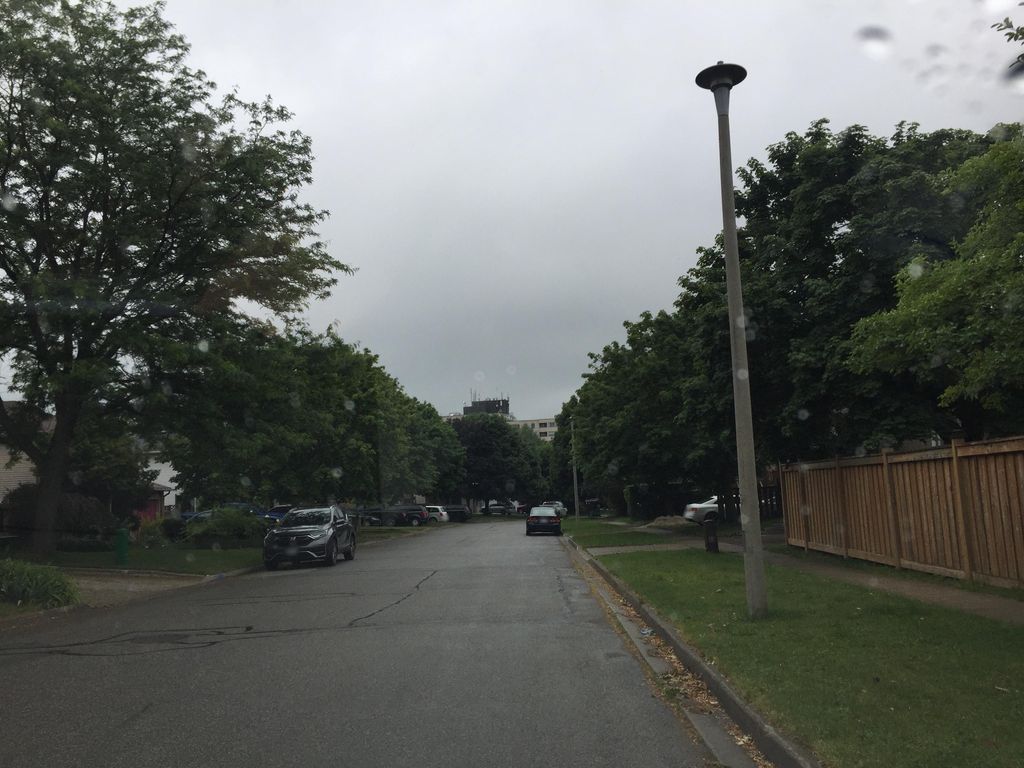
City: kitchener-waterloo